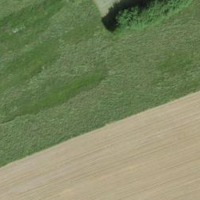
EUNIS habitat code: 52
Species observed at this site:
Aglais urticae